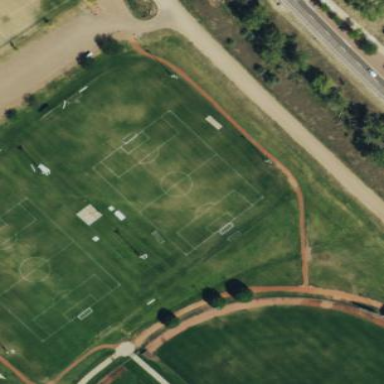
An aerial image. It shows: Multi-sport pitch for leisure activities.